Aerial crown-view tile of a tropical tree (Barro Colorado Island, Panama), acquired 20250217:
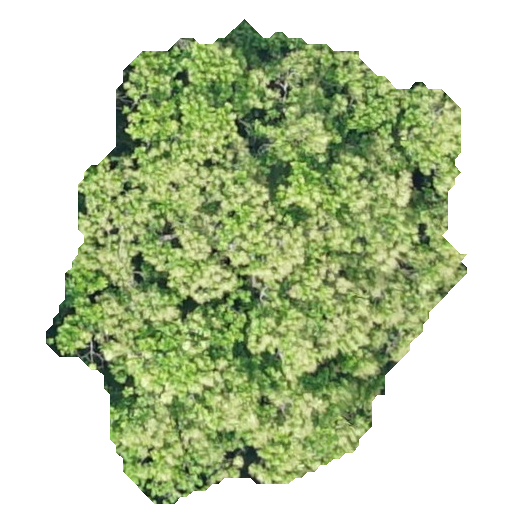
Species: Anacardium excelsum
GBIF accepted scientific name: Anacardium excelsum
Crown area: 206.585 m²